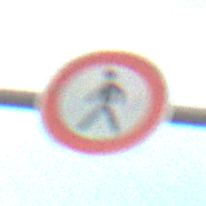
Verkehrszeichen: VerbotFussgaenger
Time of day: MorningAfternoon
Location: Outdoor (Urban)
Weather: PartlyCloudy
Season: NotSpecified
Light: Natural